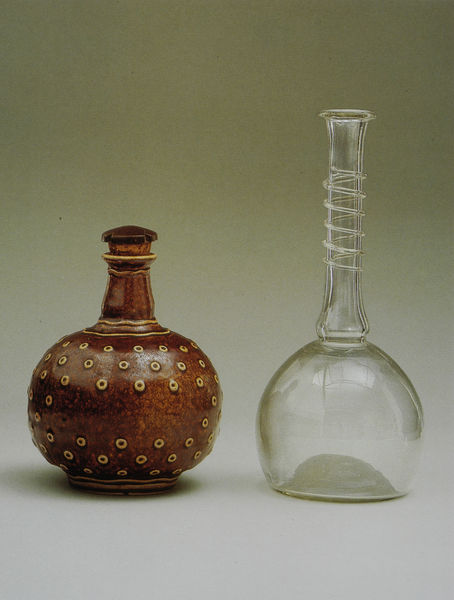
Titel: links:Likörflasche mit Kreis- und Wellendekor (um 1906/08)
rechts:Likörflasche mit fadenumsponnenem Hals
Künstler: Richard Riemerschmid
Standort: Kassel
Institution: Staatliche Museen
Schlagwörter: wasser, braun, glas, rot, muster, flasche, flaschen, hals, erde, spiegelung, hütte, kanne, keramik, krug, ton, vase, ruhe, blumenvase, zwei, afrika, handarbeit, verzierung, vasen, bauch, transparenz, geschwister, foto, karawane, punkte, gefäß, antike, porzellan, ringe, orient, groß, kreise, tupfen, schlange, gefässe, löcher, photo, durchsichtig, kolben, steingut, spiralen, spirale, glasur, türkei, chemie, fadenauflage, fadenauflege, fiolen, kolbe, schröpfglas, sultan